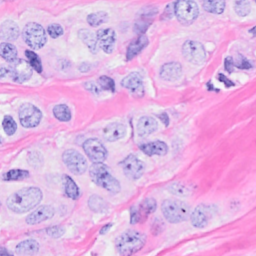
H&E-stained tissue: Breast